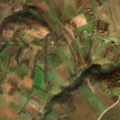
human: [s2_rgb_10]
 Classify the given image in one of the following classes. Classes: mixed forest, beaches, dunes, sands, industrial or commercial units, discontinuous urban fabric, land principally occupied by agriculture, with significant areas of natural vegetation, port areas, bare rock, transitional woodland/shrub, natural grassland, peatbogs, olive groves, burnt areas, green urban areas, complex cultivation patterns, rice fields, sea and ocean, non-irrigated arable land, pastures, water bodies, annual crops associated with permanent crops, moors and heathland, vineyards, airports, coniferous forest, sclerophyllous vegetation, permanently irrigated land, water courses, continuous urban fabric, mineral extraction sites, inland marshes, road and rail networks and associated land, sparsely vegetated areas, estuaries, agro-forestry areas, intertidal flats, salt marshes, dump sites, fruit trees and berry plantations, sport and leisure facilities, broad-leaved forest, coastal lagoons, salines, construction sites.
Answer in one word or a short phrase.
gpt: vineyards, complex cultivation patterns, land principally occupied by agriculture, with significant areas of natural vegetation